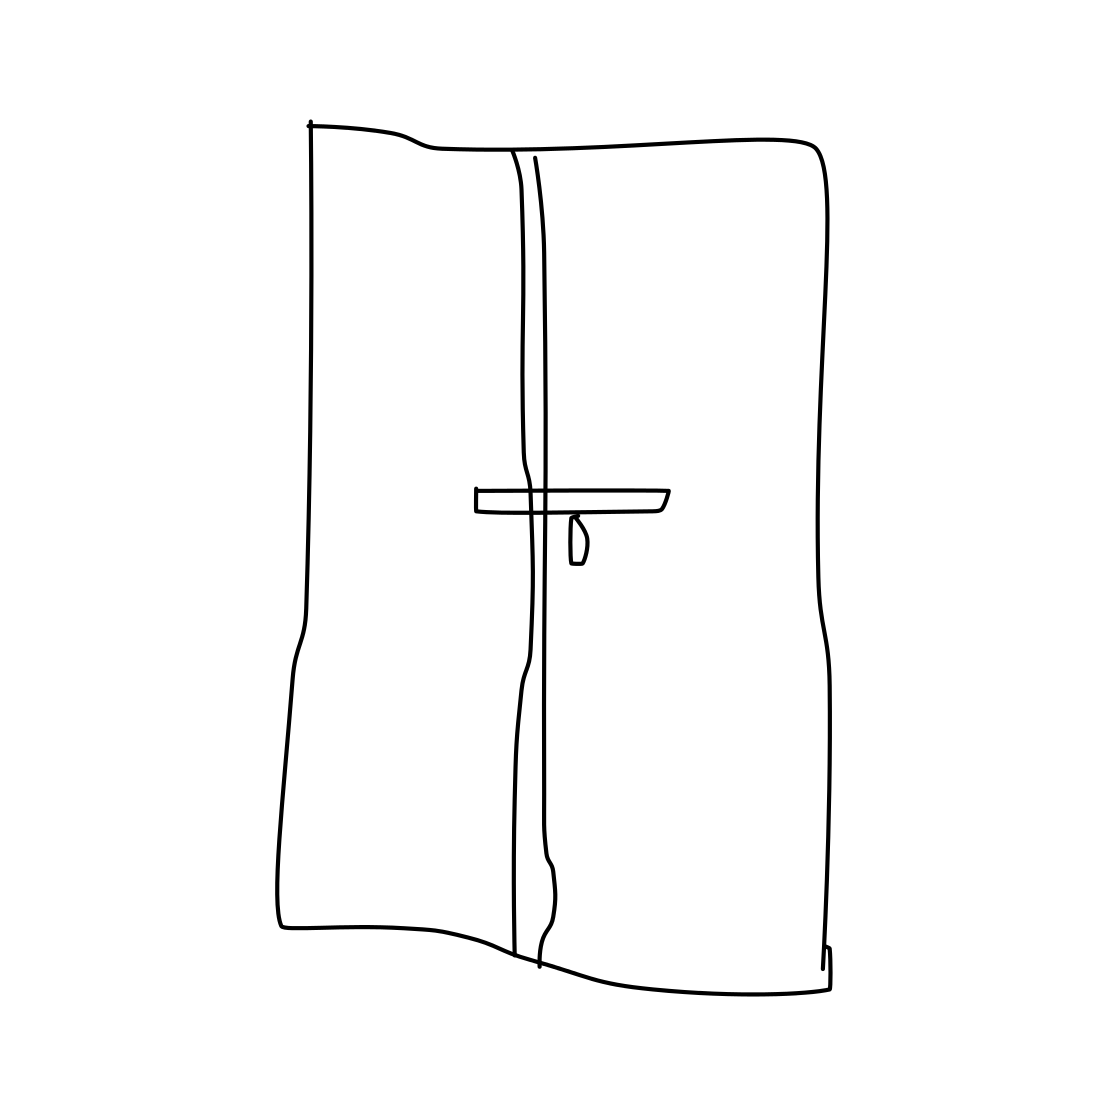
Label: door